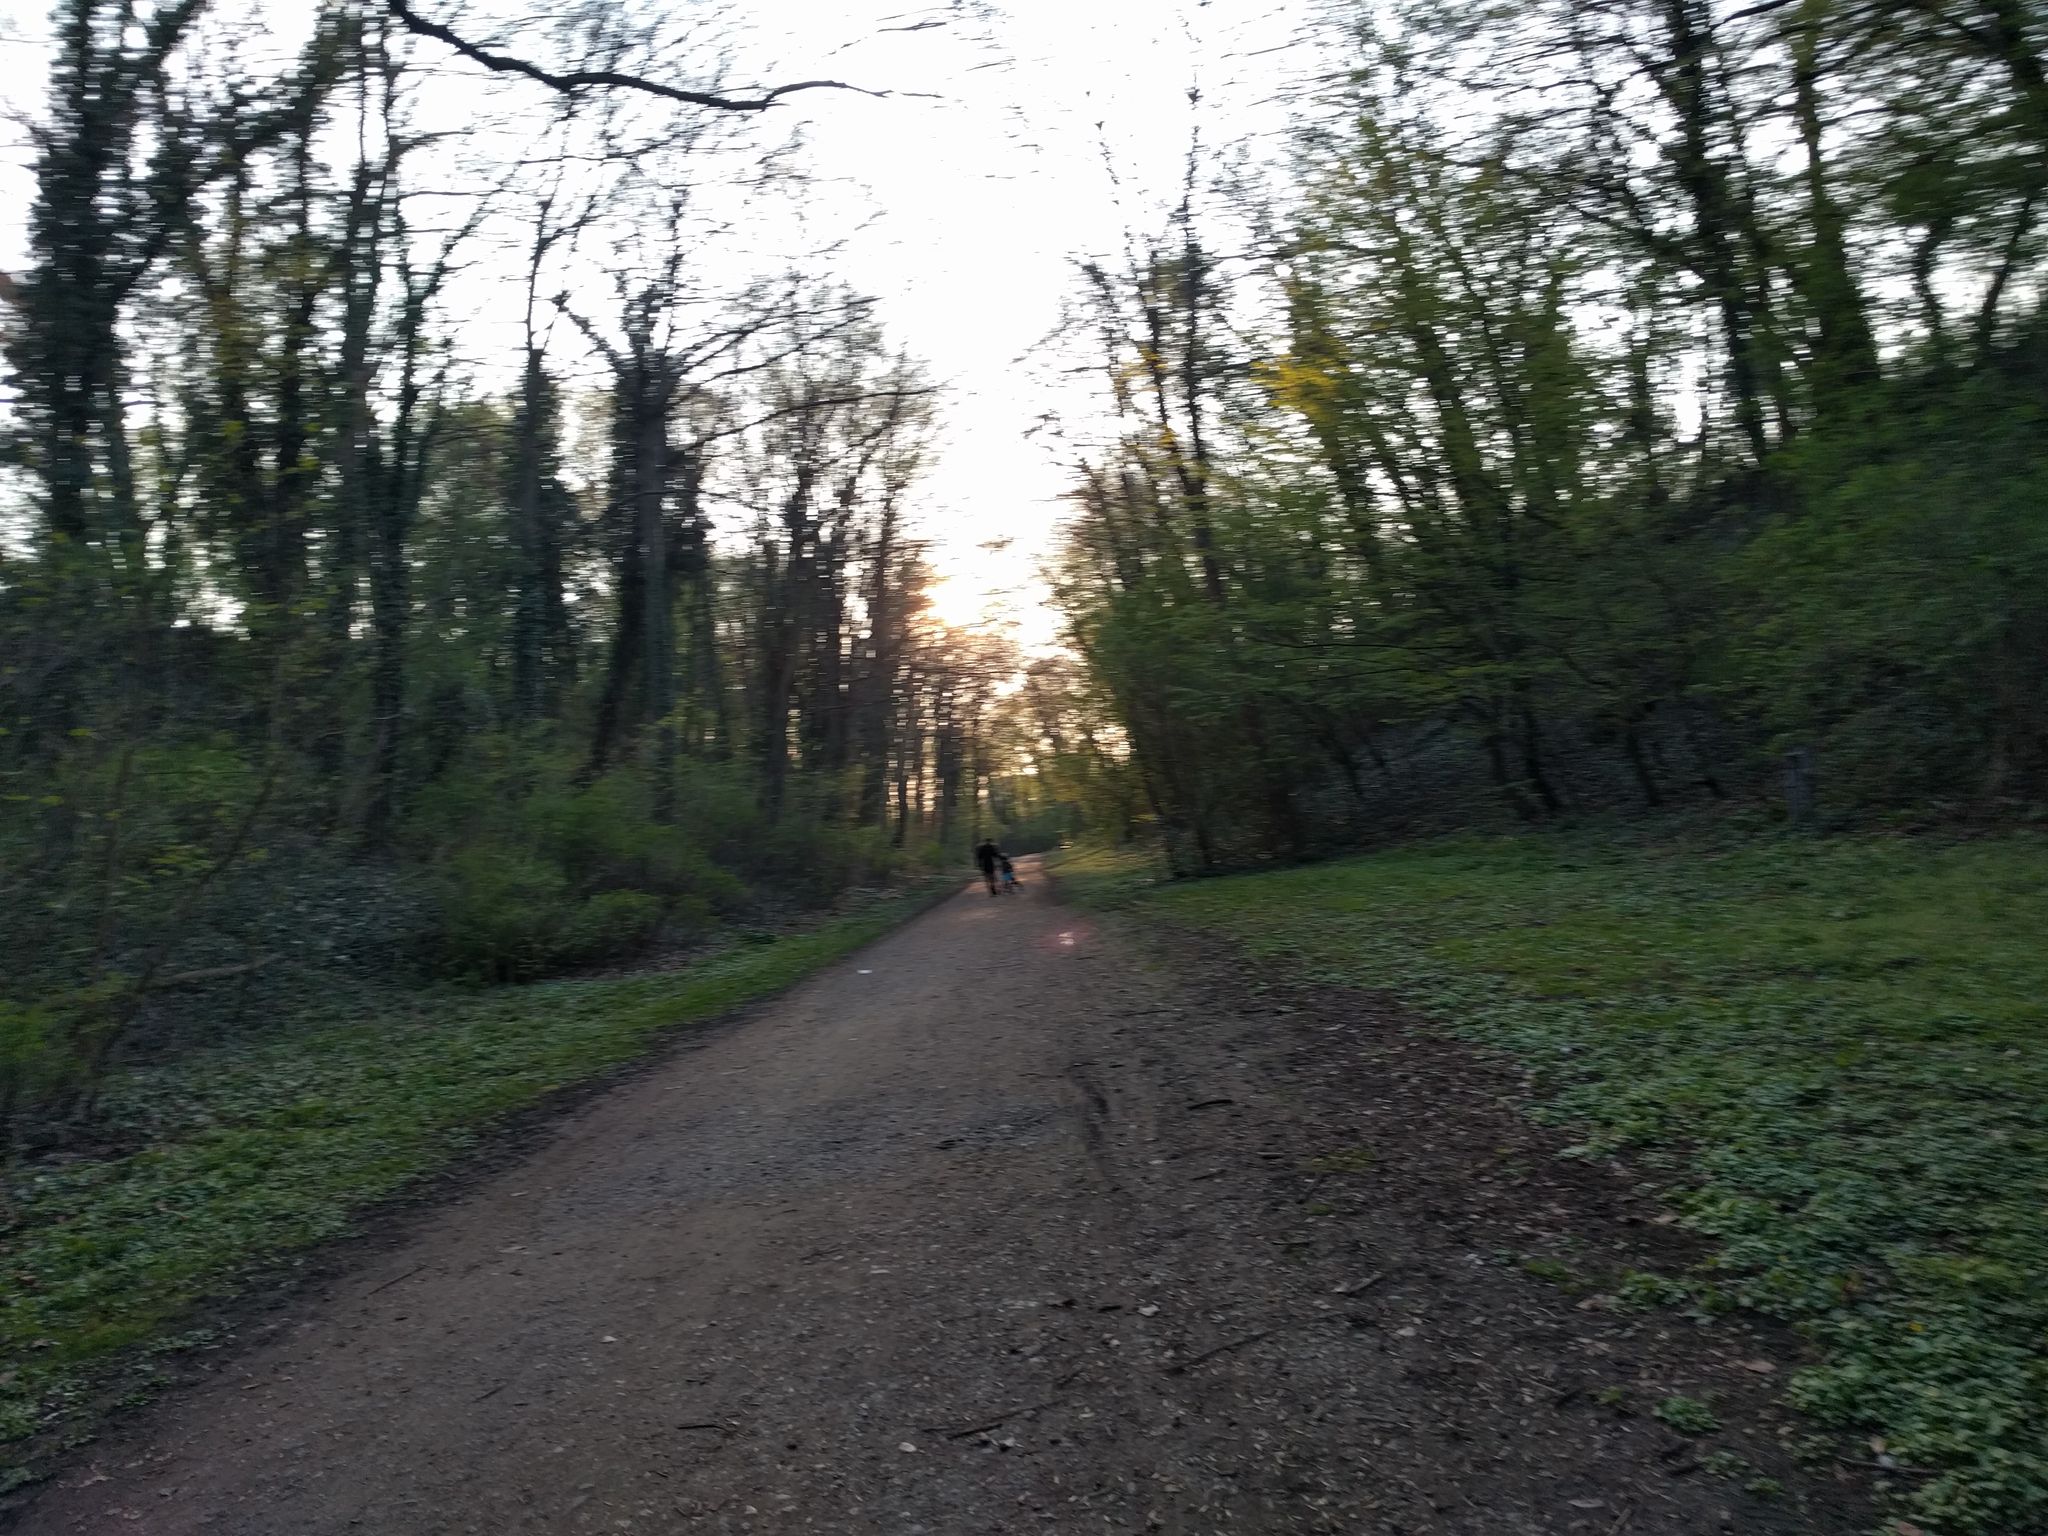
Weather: clear
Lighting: day
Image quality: slightly poor
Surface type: walking surface
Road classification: primary
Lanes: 2, 4
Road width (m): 2
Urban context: urban centre
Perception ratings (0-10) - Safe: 7.04, Lively: 0.39, Beautiful: 9.26, Boring: 3.74, Depressing: 2.21, Wealthy: 2.81